Interaction volume radius: 5 \u00c5
Interaction volume height: 30 \u00c5
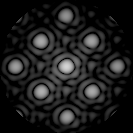
Disorder parameter: 0.05398